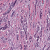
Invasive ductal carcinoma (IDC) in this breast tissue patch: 1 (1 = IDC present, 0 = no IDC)